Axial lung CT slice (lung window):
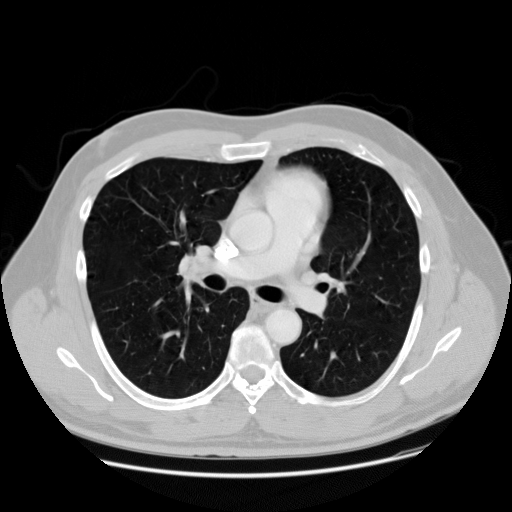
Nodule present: no